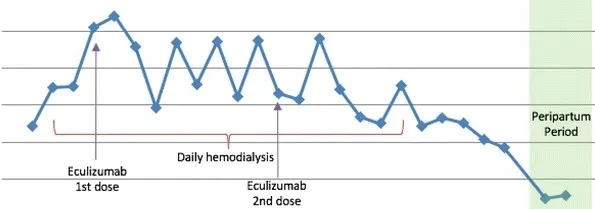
Patient's creatinine trend during hospitalization and peripartum period. Patient's creatinine trended down during hospitalization after starting eculizumab with a return of creatinine back to baseline in the peripartum period.
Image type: pathology (immunostaining)